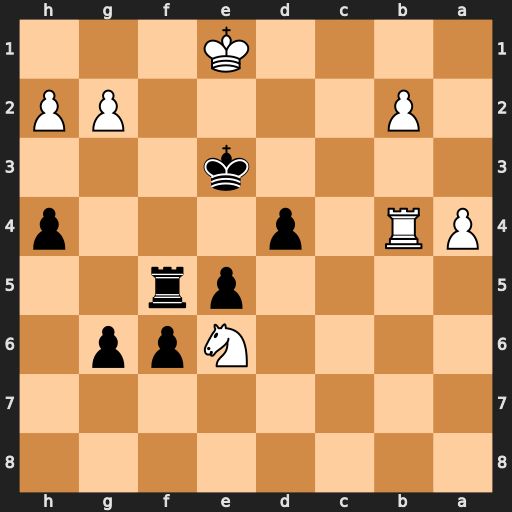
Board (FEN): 8/8/4Npp1/4pr2/PR1p3p/4k3/1P4PP/4K3
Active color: b
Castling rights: -
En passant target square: -
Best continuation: d3 Rb3 e4